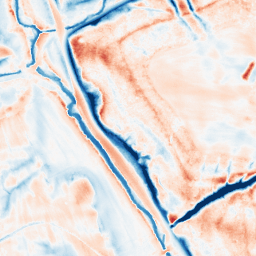
Category: edge_preserving
Decomposition family: guided
Decomposition parameters: radius: 8
eps: 0.01
Upsampling method: sinc_hamming
Upsampling parameters: scale: 8
kernel_size: 16
Upsampling scale: 8